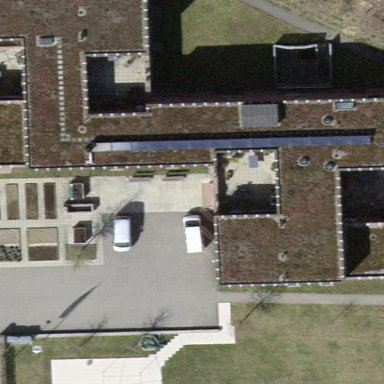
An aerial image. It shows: Dormitory building with flat roof.